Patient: sex M, age 46
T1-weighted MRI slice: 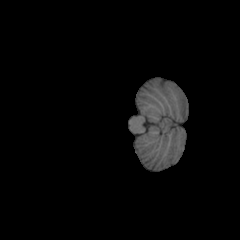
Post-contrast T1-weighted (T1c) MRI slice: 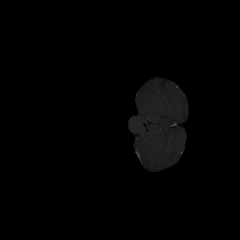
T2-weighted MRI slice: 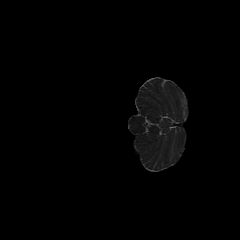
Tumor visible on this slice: no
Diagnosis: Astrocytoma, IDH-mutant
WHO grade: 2